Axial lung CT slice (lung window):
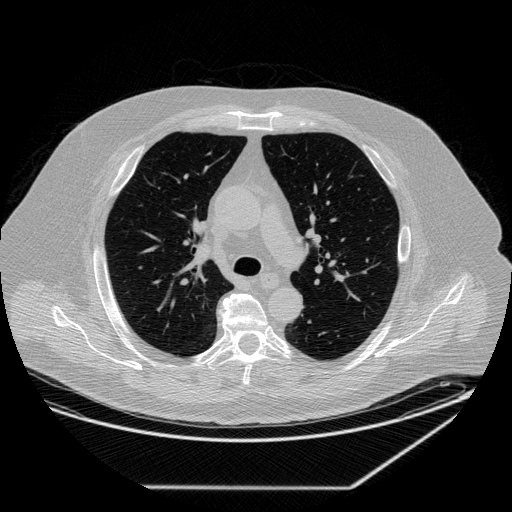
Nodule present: no